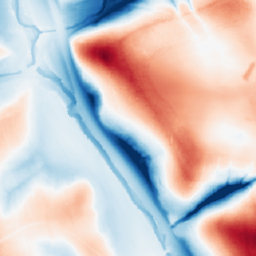
Category: edge_preserving
Decomposition family: guided
Decomposition parameters: radius: 32
eps: 1
Upsampling method: nearest
Upsampling parameters: scale: 2
Upsampling scale: 2